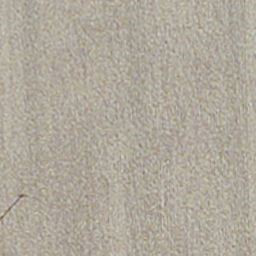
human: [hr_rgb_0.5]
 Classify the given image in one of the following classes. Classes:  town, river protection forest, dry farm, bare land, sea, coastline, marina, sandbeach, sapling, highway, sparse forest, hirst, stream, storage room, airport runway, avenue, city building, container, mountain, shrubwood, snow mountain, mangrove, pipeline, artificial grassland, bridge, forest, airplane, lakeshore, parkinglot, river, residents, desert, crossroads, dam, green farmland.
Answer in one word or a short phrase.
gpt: dry farm